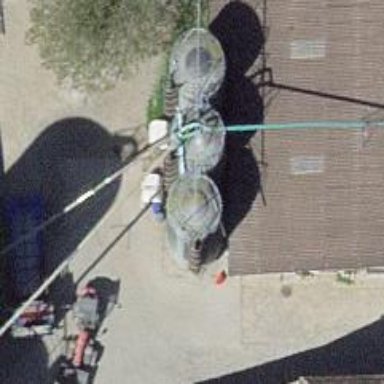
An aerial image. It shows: Silo.